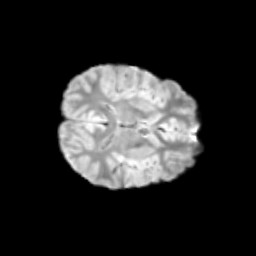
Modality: T2w
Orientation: axial
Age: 11
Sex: male
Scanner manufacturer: siemens
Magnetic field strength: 3 T
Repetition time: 3.8 s
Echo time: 0.07 s